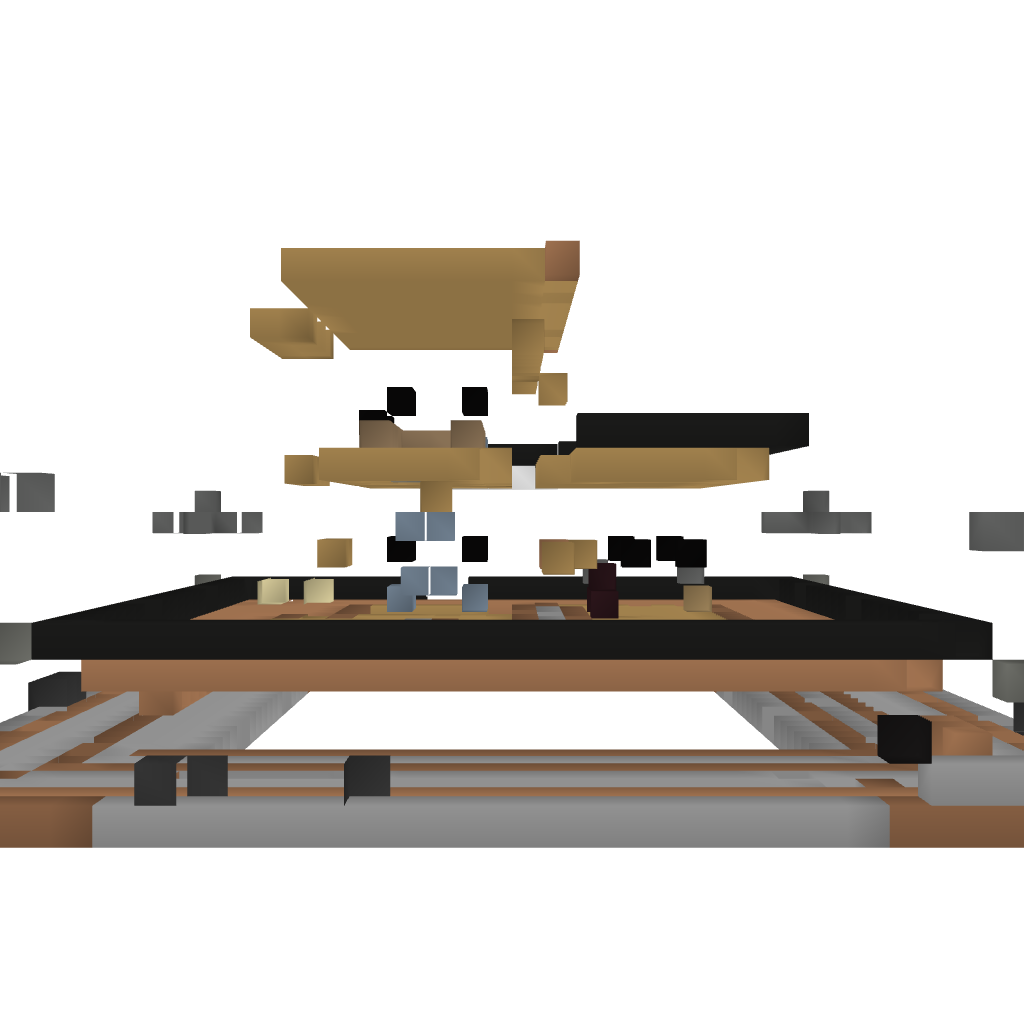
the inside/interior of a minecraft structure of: Modern House